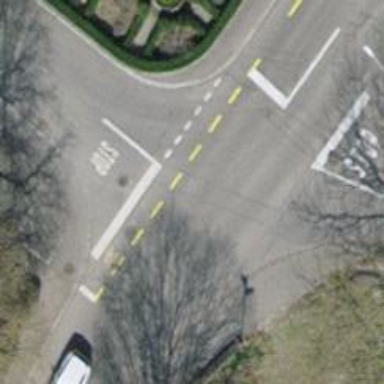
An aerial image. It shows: Unmarked crossing on the road.